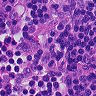
Metastatic tissue present: no